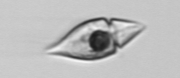
Label: Amphidinium